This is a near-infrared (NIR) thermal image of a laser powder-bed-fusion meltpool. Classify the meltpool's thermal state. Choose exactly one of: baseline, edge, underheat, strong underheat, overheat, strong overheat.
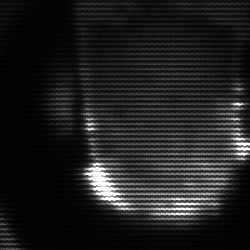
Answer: baseline